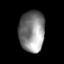
Tissue: lung
Cell type: Endothelial cells
Senescence score: 0.2413
Nuclear area (px): 1033
Mean DAPI intensity: 132.16